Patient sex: M
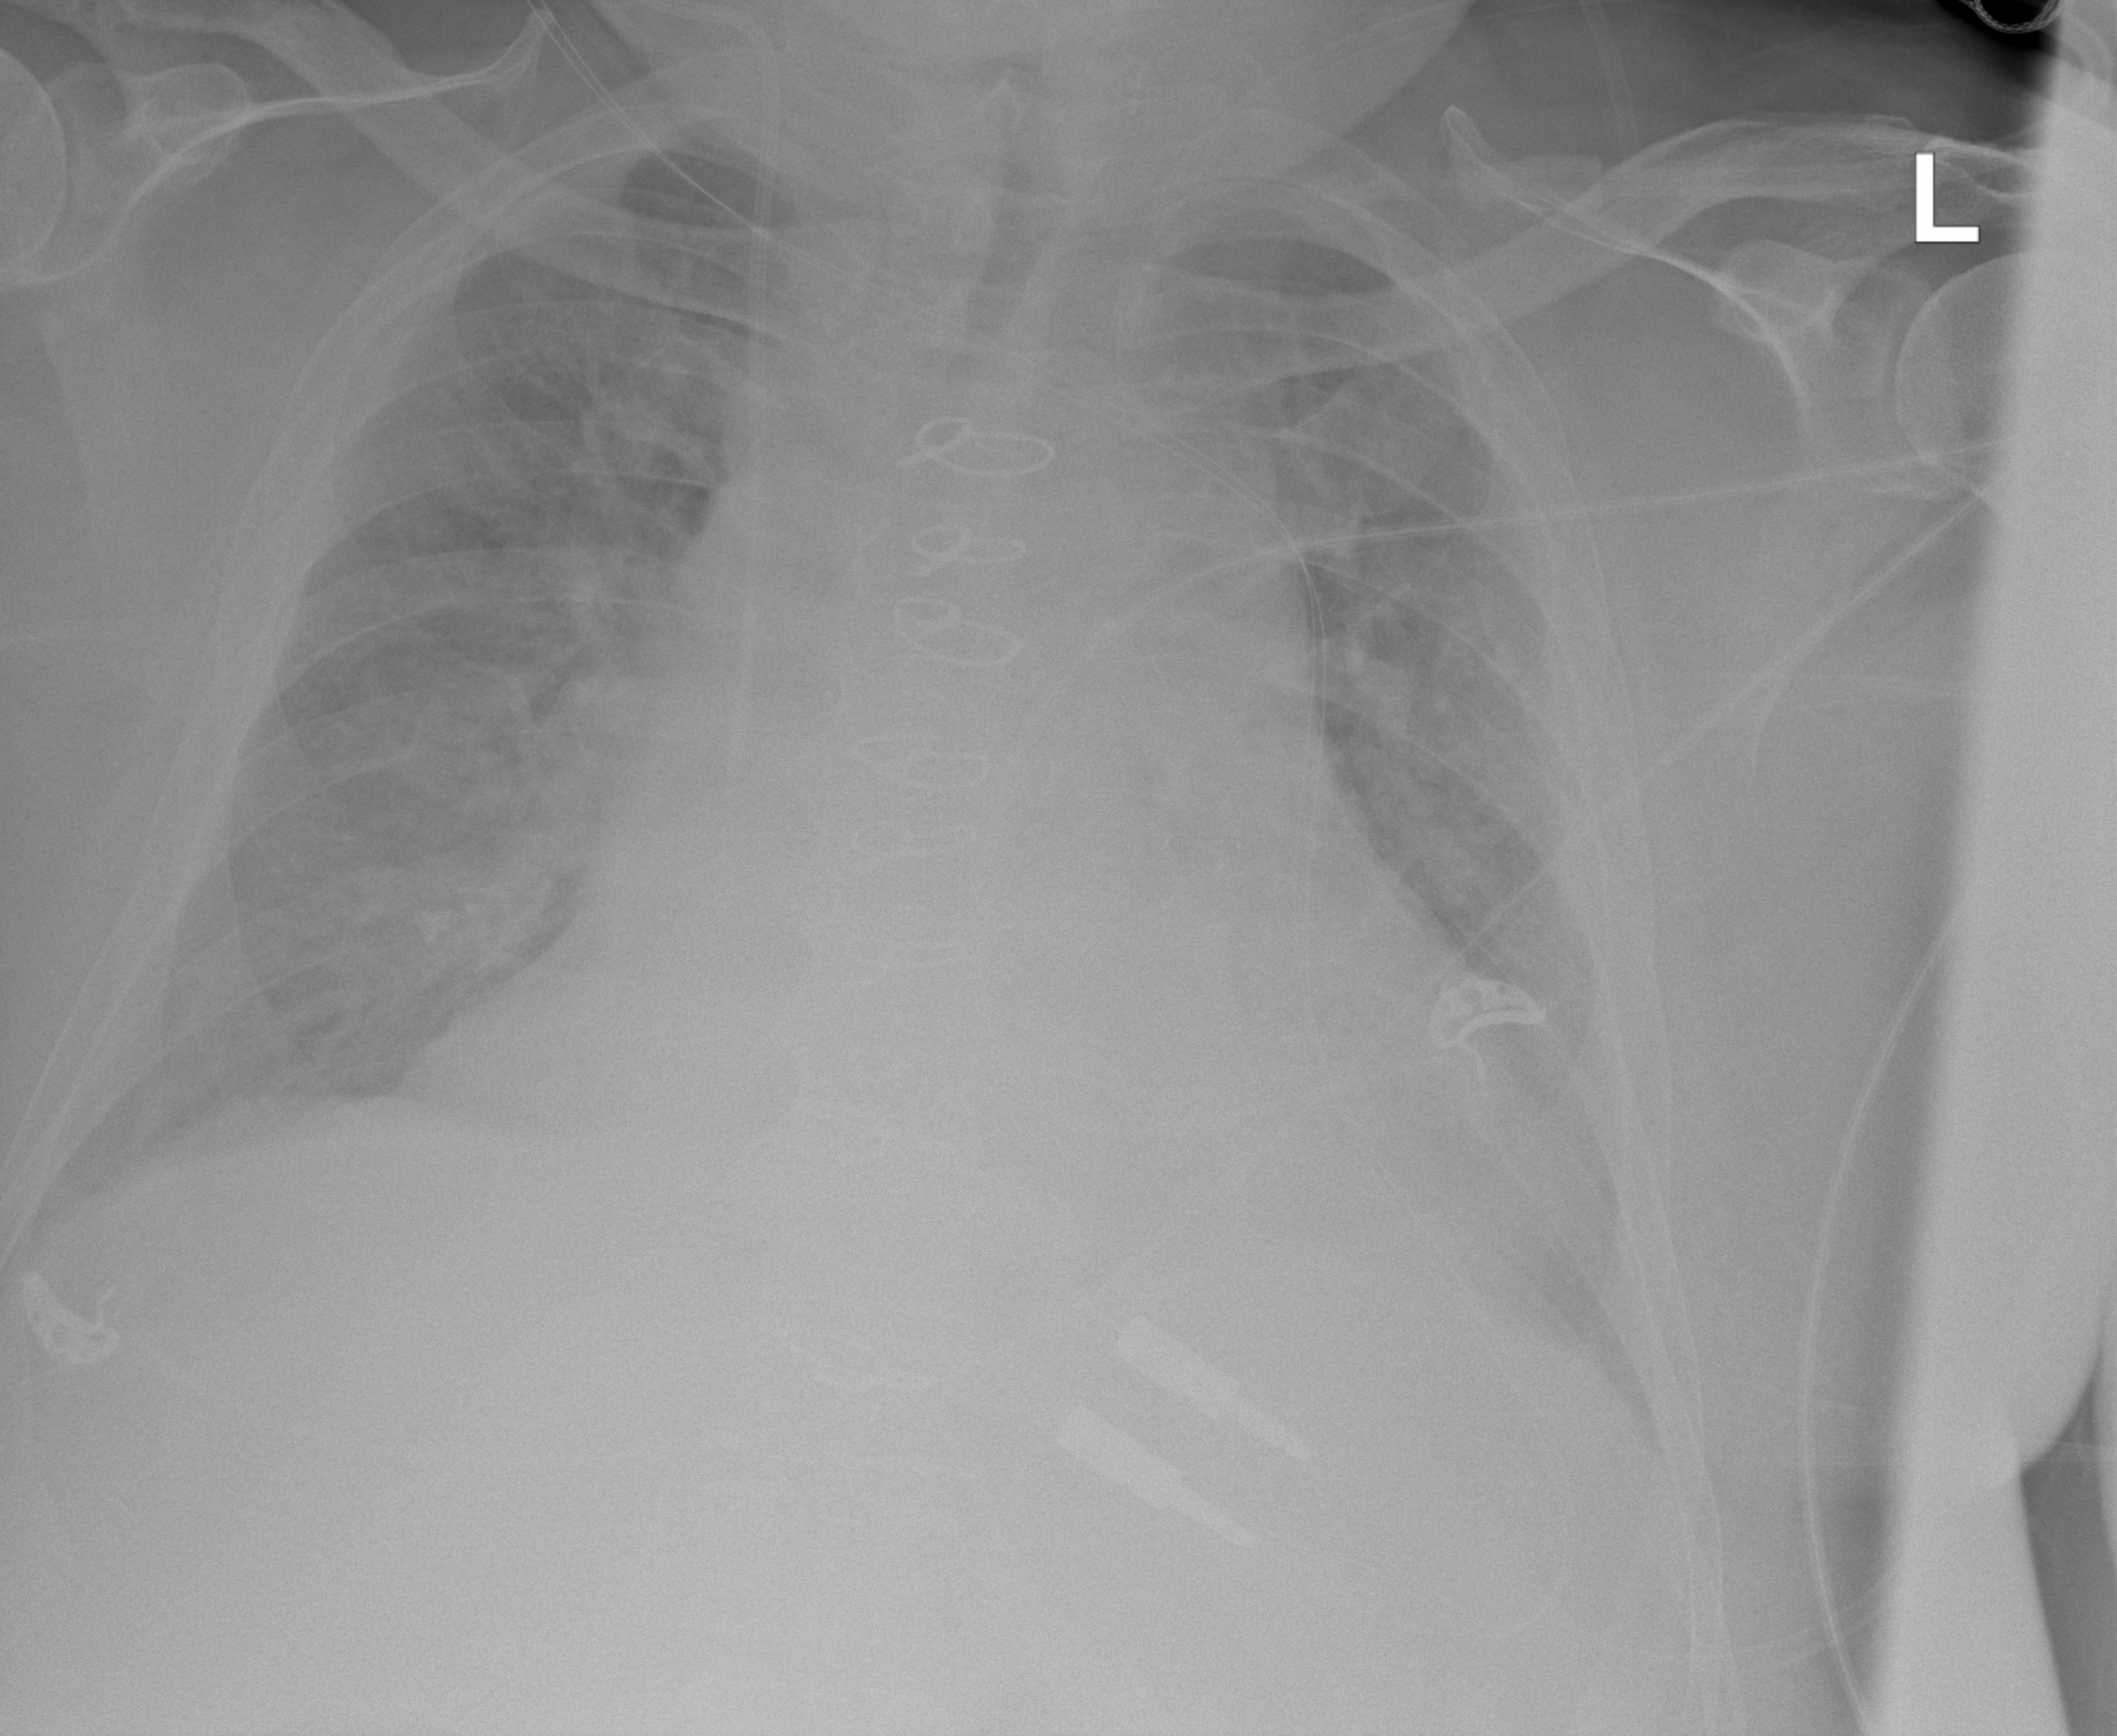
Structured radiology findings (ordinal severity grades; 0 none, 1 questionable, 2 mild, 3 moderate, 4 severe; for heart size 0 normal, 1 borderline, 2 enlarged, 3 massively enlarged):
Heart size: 2
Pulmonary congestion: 2
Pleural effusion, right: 1
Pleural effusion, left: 2
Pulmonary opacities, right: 2
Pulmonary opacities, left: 2
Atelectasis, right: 2
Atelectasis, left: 2